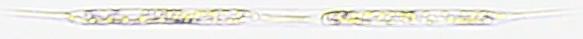
Label: Rhizosolenia